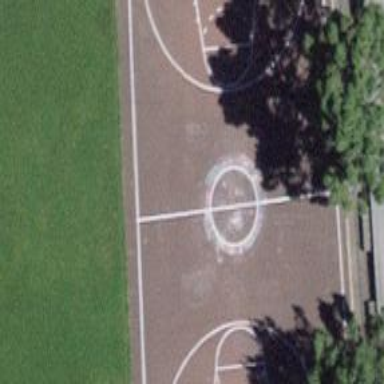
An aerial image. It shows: Basketball court located in leisure land pitch.